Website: apple
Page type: customer-info-address
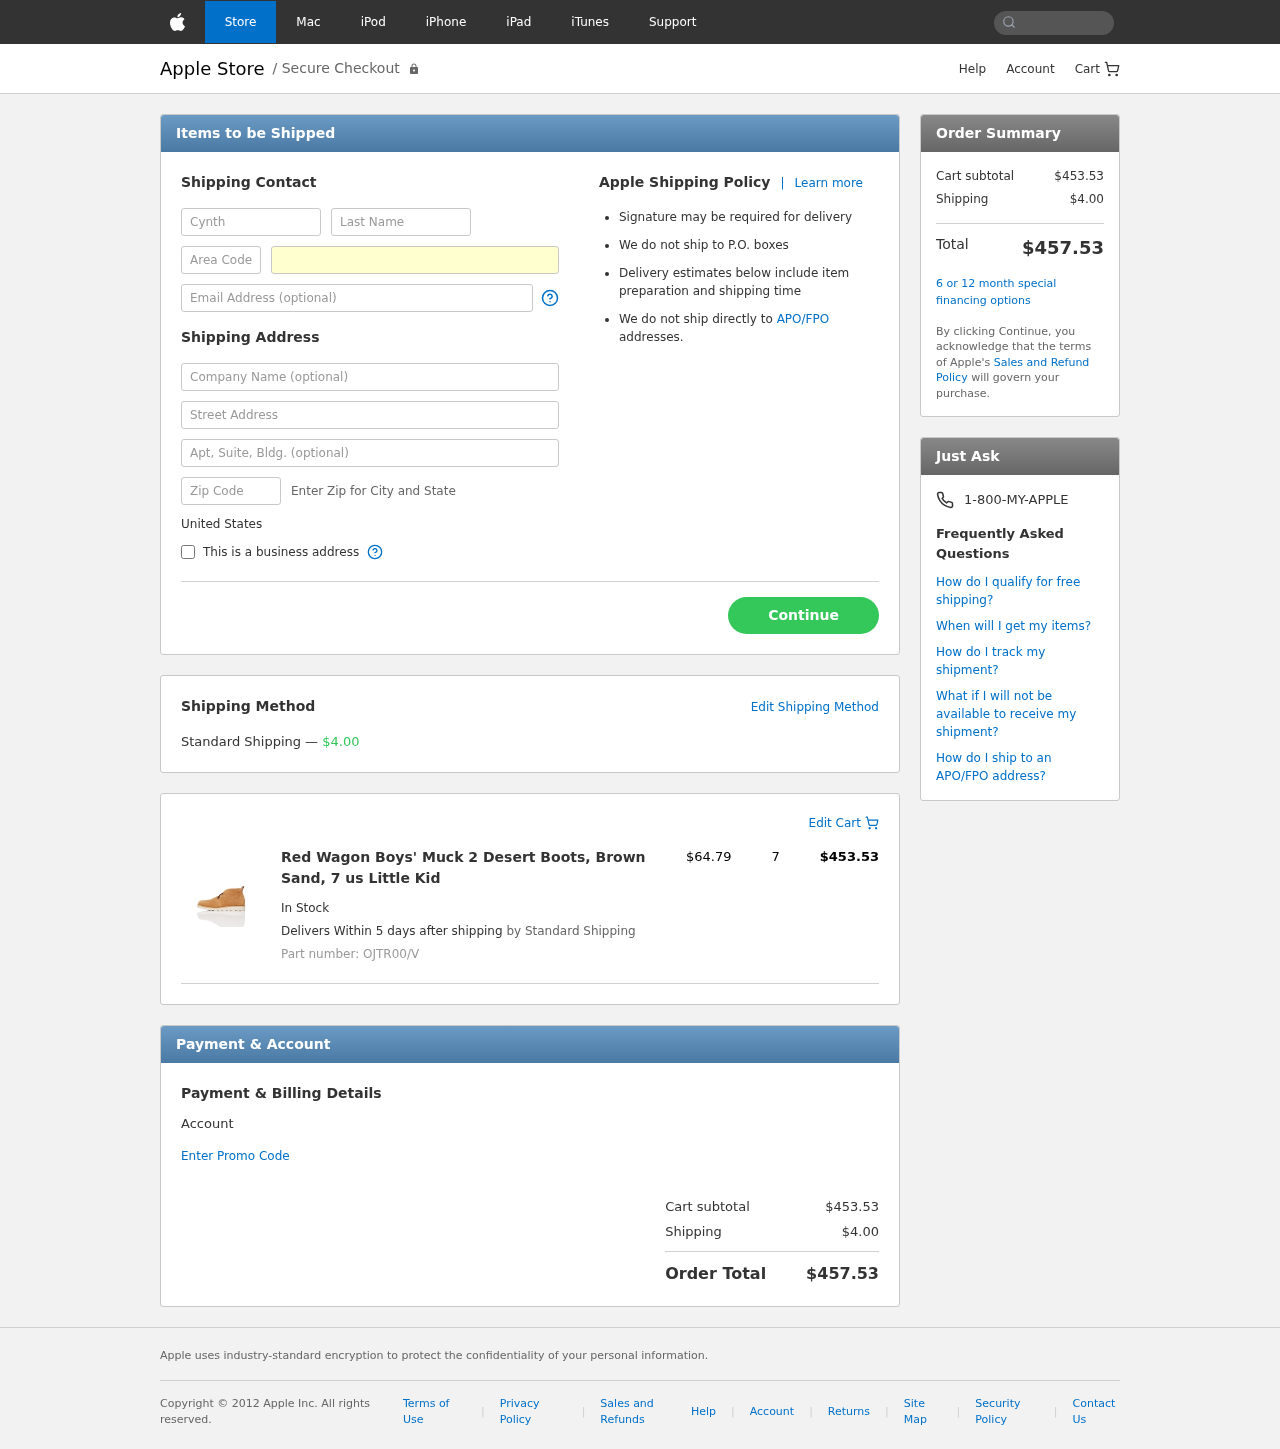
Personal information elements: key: PII_COUNTRY
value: United States
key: PII_FIRSTNAME
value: Cynthia
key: PII_LASTNAME
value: Bryant
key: PII_PHONE_AREA
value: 614
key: PII_PHONE_LINE
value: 7120
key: PII_EMAIL
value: cynthia.bryant@yahoo.com
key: PII_COMPANY
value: Jones, Johnson and Williams
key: PII_STREET
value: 179 Daniel Bridge Suite 084
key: PII_STREET2
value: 899 Robert Rapid Apt. 068
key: PII_POSTCODE
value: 26864
Product elements: key: PRODUCT1_NAME
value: Red Wagon Boys' Muck 2 Desert Boots, Brown Sand, 7 us Little Kid
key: PRODUCT1_PRICE
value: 64.79
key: PRODUCT1_QUANTITY
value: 7
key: PRODUCT1_SKU
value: OJTR00/V
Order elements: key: ORDER_SHIPPING_COST
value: $4.00
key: ORDER_ITEM_TOTAL
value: $453.53
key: ORDER_SUBTOTAL
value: $453.53
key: ORDER_TOTAL
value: $457.53